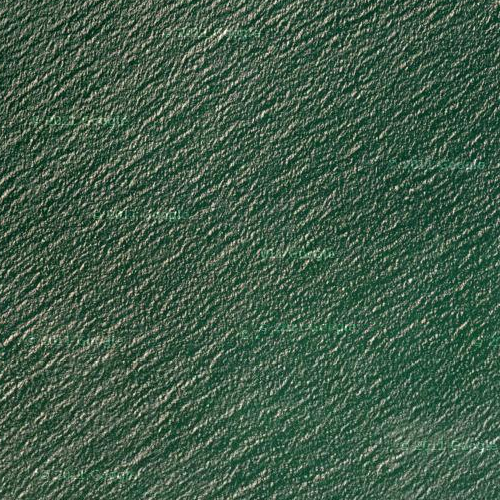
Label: sydney